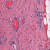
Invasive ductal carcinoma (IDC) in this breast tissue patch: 0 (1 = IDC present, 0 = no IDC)